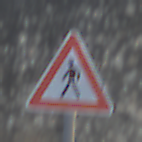
Verkehrszeichen: FussgaengerRechts
Umgebung: Outdoor, Suburban
Tageszeit: MorningAfternoon
Wetter: PartlyCloudy
Licht: Natural
Jahreszeit: NotSpecified
Kontrast: LowContrast